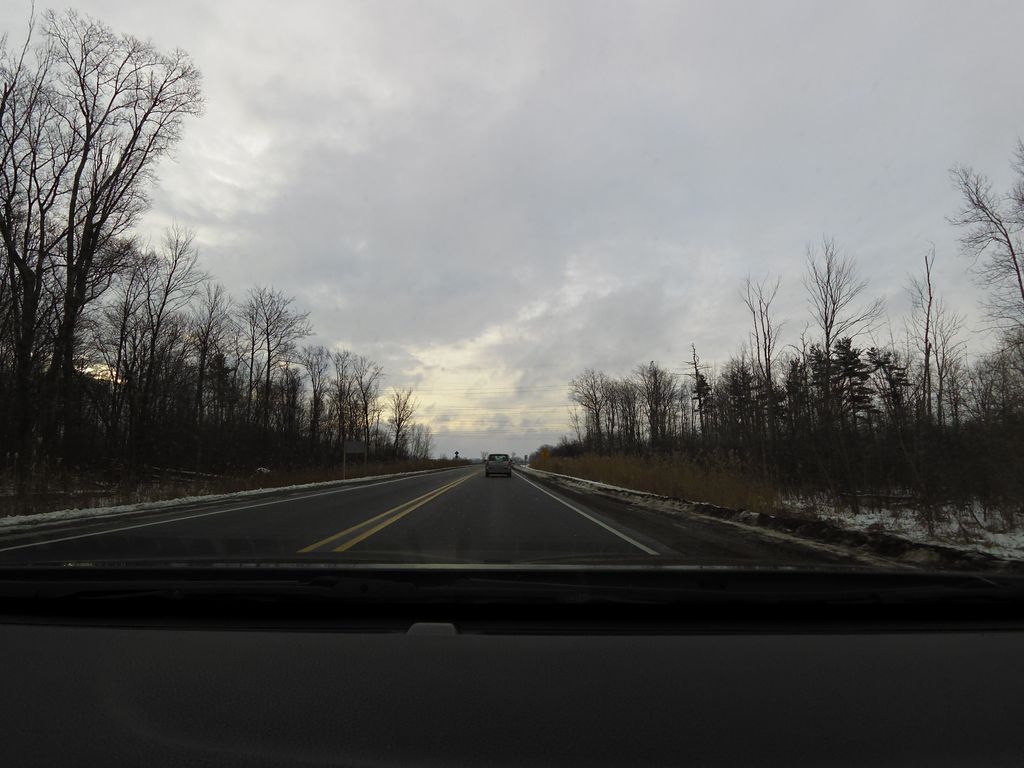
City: hamilton